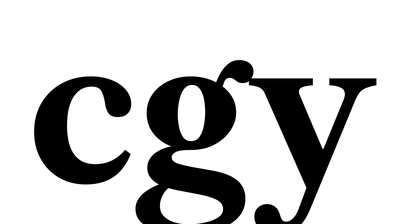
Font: LibreCaslonText_Bold